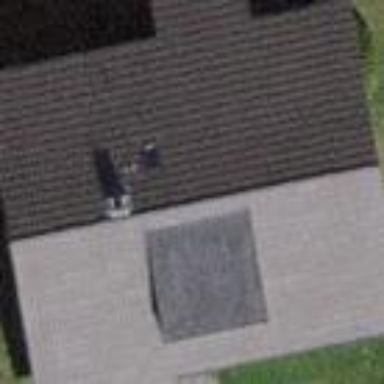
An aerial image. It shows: Building with tiled roof.